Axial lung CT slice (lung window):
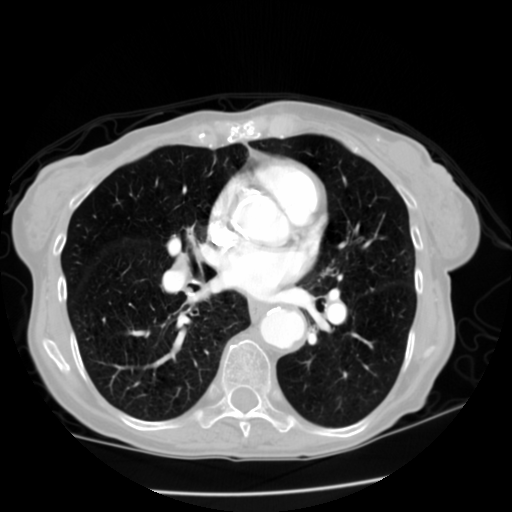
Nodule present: no